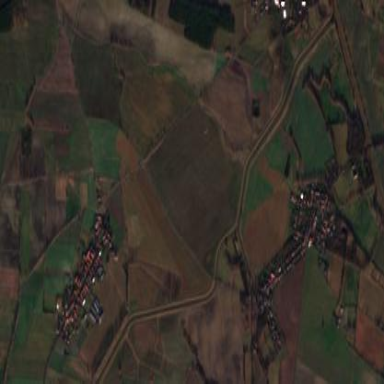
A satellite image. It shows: View of farmland.